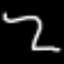
Label: squiggle